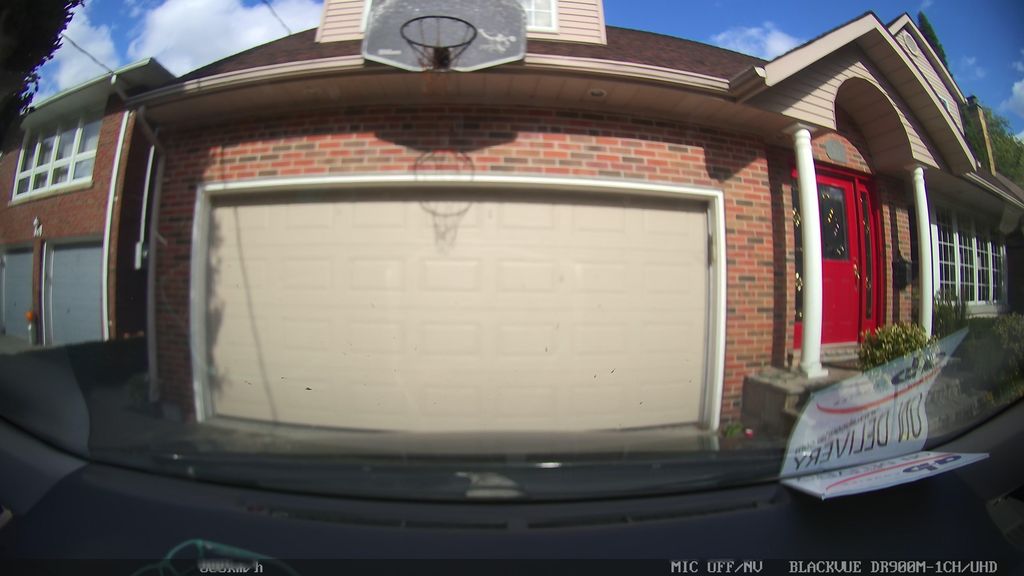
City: toronto